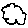
Label: cloud